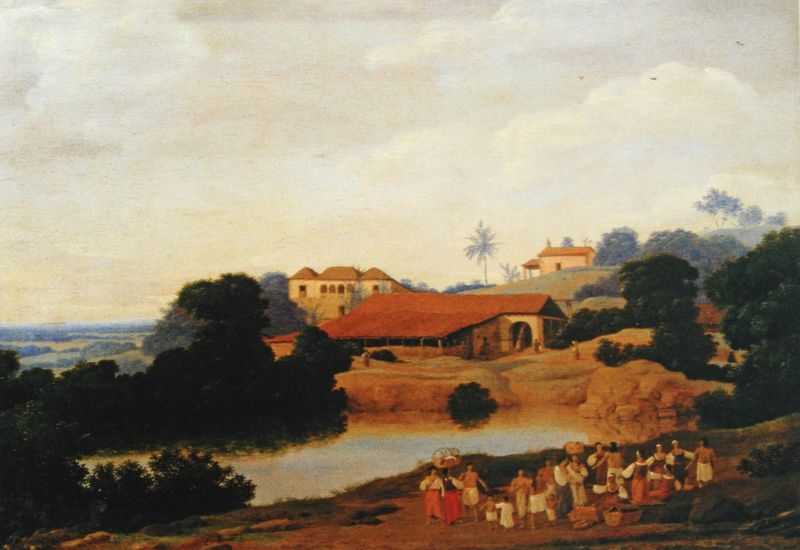
Titel: Brasilianische Landschaft mit Zuckerplantage und Herrenhaus
Künstler: Frans Janszoon Post
Standort: Mainz
Institution: Landesmuseum
Schlagwörter: baum, blau, blätter, gemälde, gruppe, himmel, meer, wasser, weiß, wolken, bäume, fluss, frauen, gelb, grün, landschaft, menschen, ocker, see, teich, ufer, wäsche, abend, braun, fenster, frau, männer, orange, tür, ausblick, dach, gras, haus, rot, wiese, wolke, fest, versammlung, mensch, stein, steine, öl, bach, erde, feld, horizont, häuser, hügel, natur, spiegelung, vögel, büsche, gewässer, sträucher, land, händler, personen, pflanzen, wald, arbeit, bauern, handel, kinder, spanien, sommer, italien, röcke, arbeiten, ernte, gepäck, heu, körbe, weizen, afrika, berge, dorf, dächer, hecke, bauernhof, hof, picknick, amerika, markt, arbeiter, woken, korb, palme, abendstimmung, südsee, scheune, volk, villa, afrikaner, lanschaft, stall, landscahft, gehöft, siedlung, palmen, träger, sklaven, kolonie, toskana, waren, landhäuser, körpe, anwohner, menschaen, blöau, vol